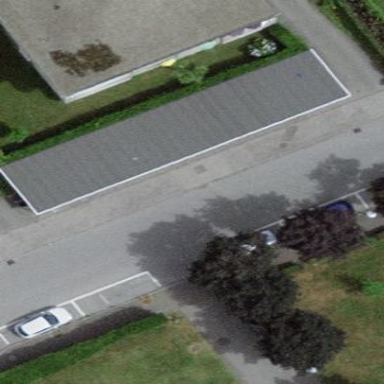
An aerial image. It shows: View of roof of building.